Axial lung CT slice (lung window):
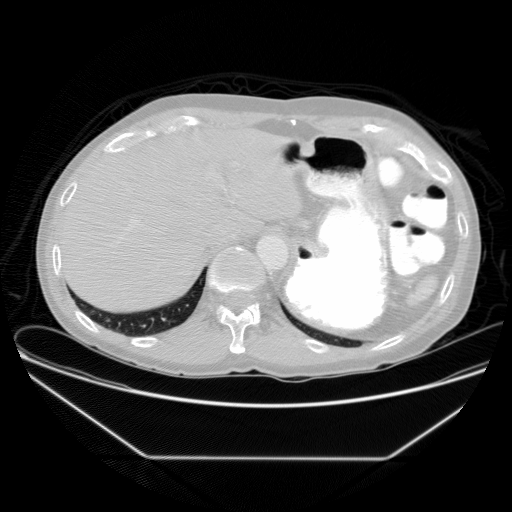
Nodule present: no